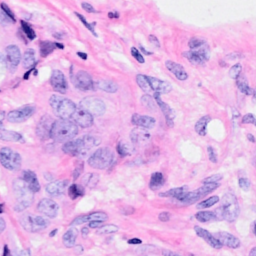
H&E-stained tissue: Breast